Question: I have been learning to use hacklang and hhvm and I have went about using composer and installing all the needed packages as
'''
composer require hhvm/hsl hhvm/hhvm-autoload
composer require --dev hhvm/hhast hhvm/hacktest facebook/fbexpect
'''
I have also setup the '.hhconfig' aswell as the 'hh_autoload.json' and 'hhast-lint.json'
However there is a naming collision between the 'Vendor/bin' and 'Vendor/HHVM'
Can anyone explain why this is happening or how to fix it?

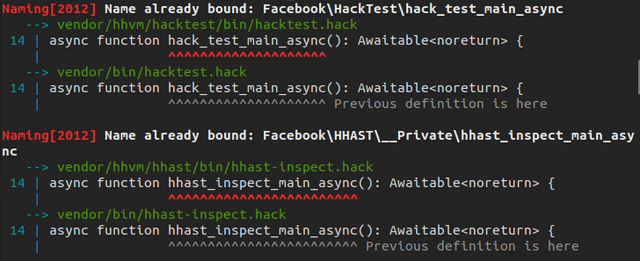
Answer: This happens because composer copies 'vendor/vendor/package/bin/file' to 'vendor/bin/file', causing symbols in 'vendor/vendor/package/bin/file' to be defined twice. IT IS EXPECTED.
to avoid naming issues, add the following to your '.hhconfig' :
'''
ignored_paths = [ "vendor/.+/tests/.+", "vendor/.+/bin/.+" ]
'''